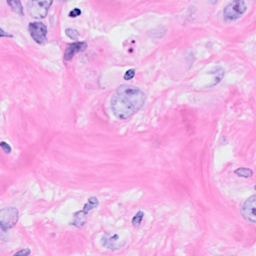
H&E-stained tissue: Breast